Question: How to use leftouter join in entity framework query
I have two table one is item and other is stock available I want to get all items and also get its quantity from stock available table which depend upon the particular department
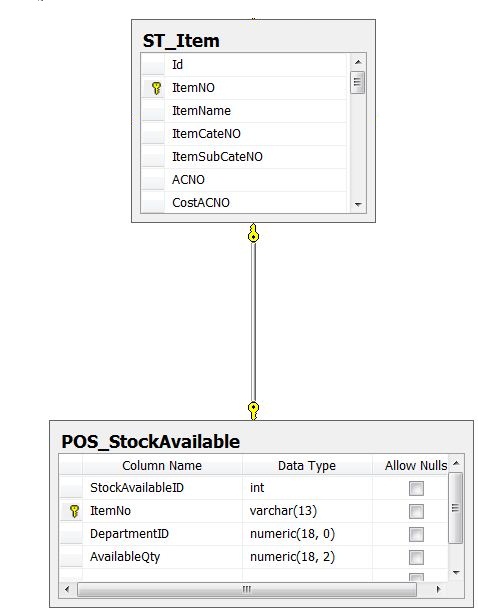
Answer: For example
LINQ Query
'''
var query = (from p in dc.GetTable<Person>()
join pa in dc.GetTable<PersonAddress>() on p.Id equals pa.PersonId into tempAddresses
from addresses in tempAddresses.DefaultIfEmpty()
select new { p.FirstName, p.LastName, addresses.State });
'''
SQL Translation
'''
SELECT [t0].[FirstName], [t0].[LastName], [t1].[State] AS [State]
FROM [dbo].[Person] AS [t0]
LEFT OUTER JOIN [dbo].[PersonAddress] AS [t1] ON [t0].[Id] = [t1].[PersonID]
'''